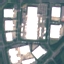
Land use / land cover class: Industrial